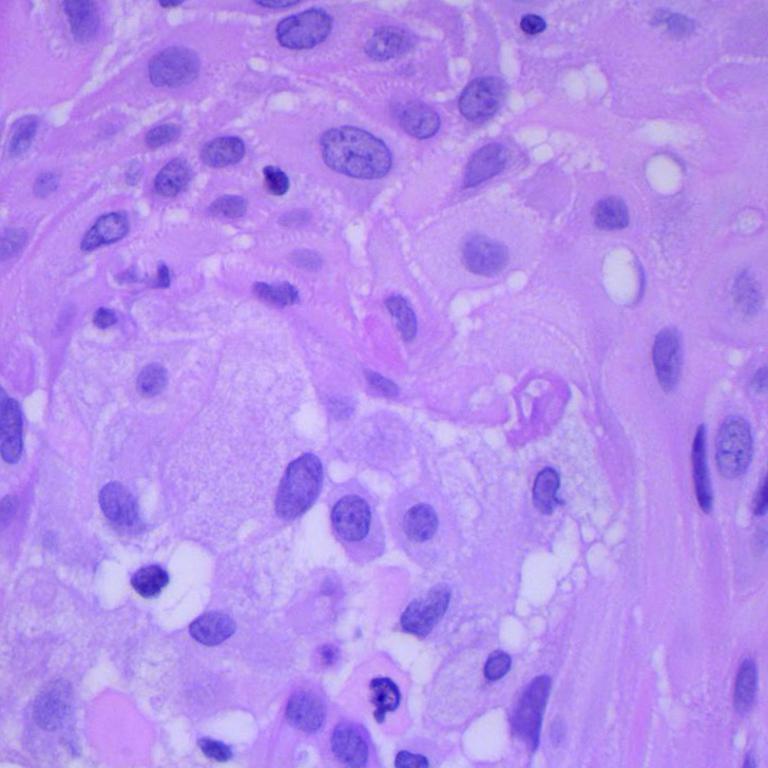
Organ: lung
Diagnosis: squamous carcinomas